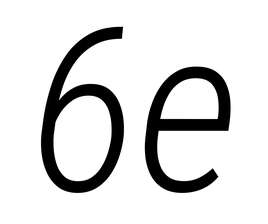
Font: Roboto-Italic_Condensed_Light_Italic